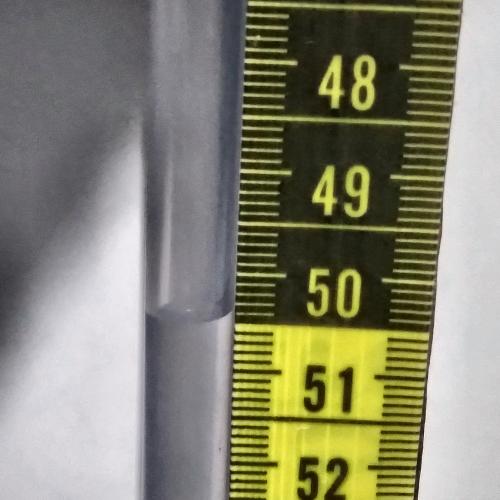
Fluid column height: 50.5 cm